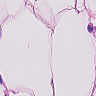
Metastatic tissue present: no